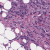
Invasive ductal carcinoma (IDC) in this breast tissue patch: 1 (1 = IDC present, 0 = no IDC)